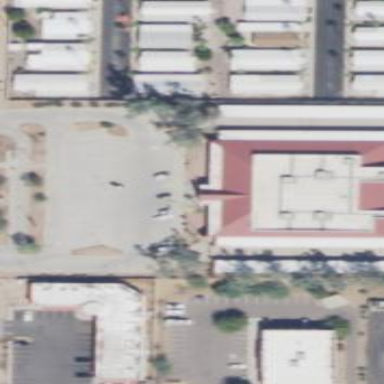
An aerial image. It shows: Building that serves as post office.